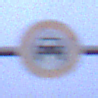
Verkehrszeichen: VerbotKraftwagen
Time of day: SunriseSunset
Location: Outdoor (Urban)
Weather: Overcast
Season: NotSpecified
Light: Natural